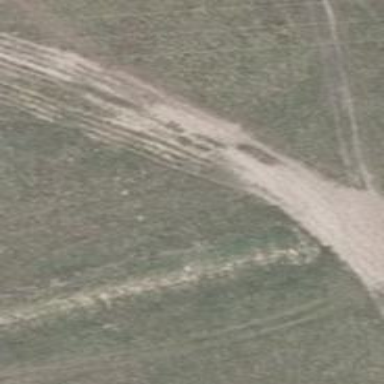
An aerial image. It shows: Sandy track with grade5 tracktype.